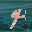
Label: 4